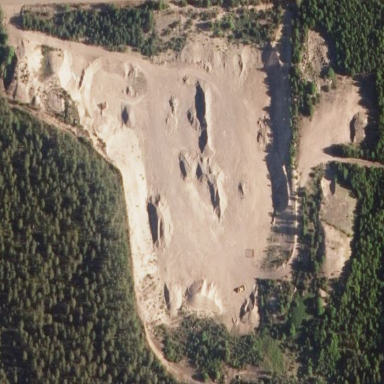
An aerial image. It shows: Quarry area.